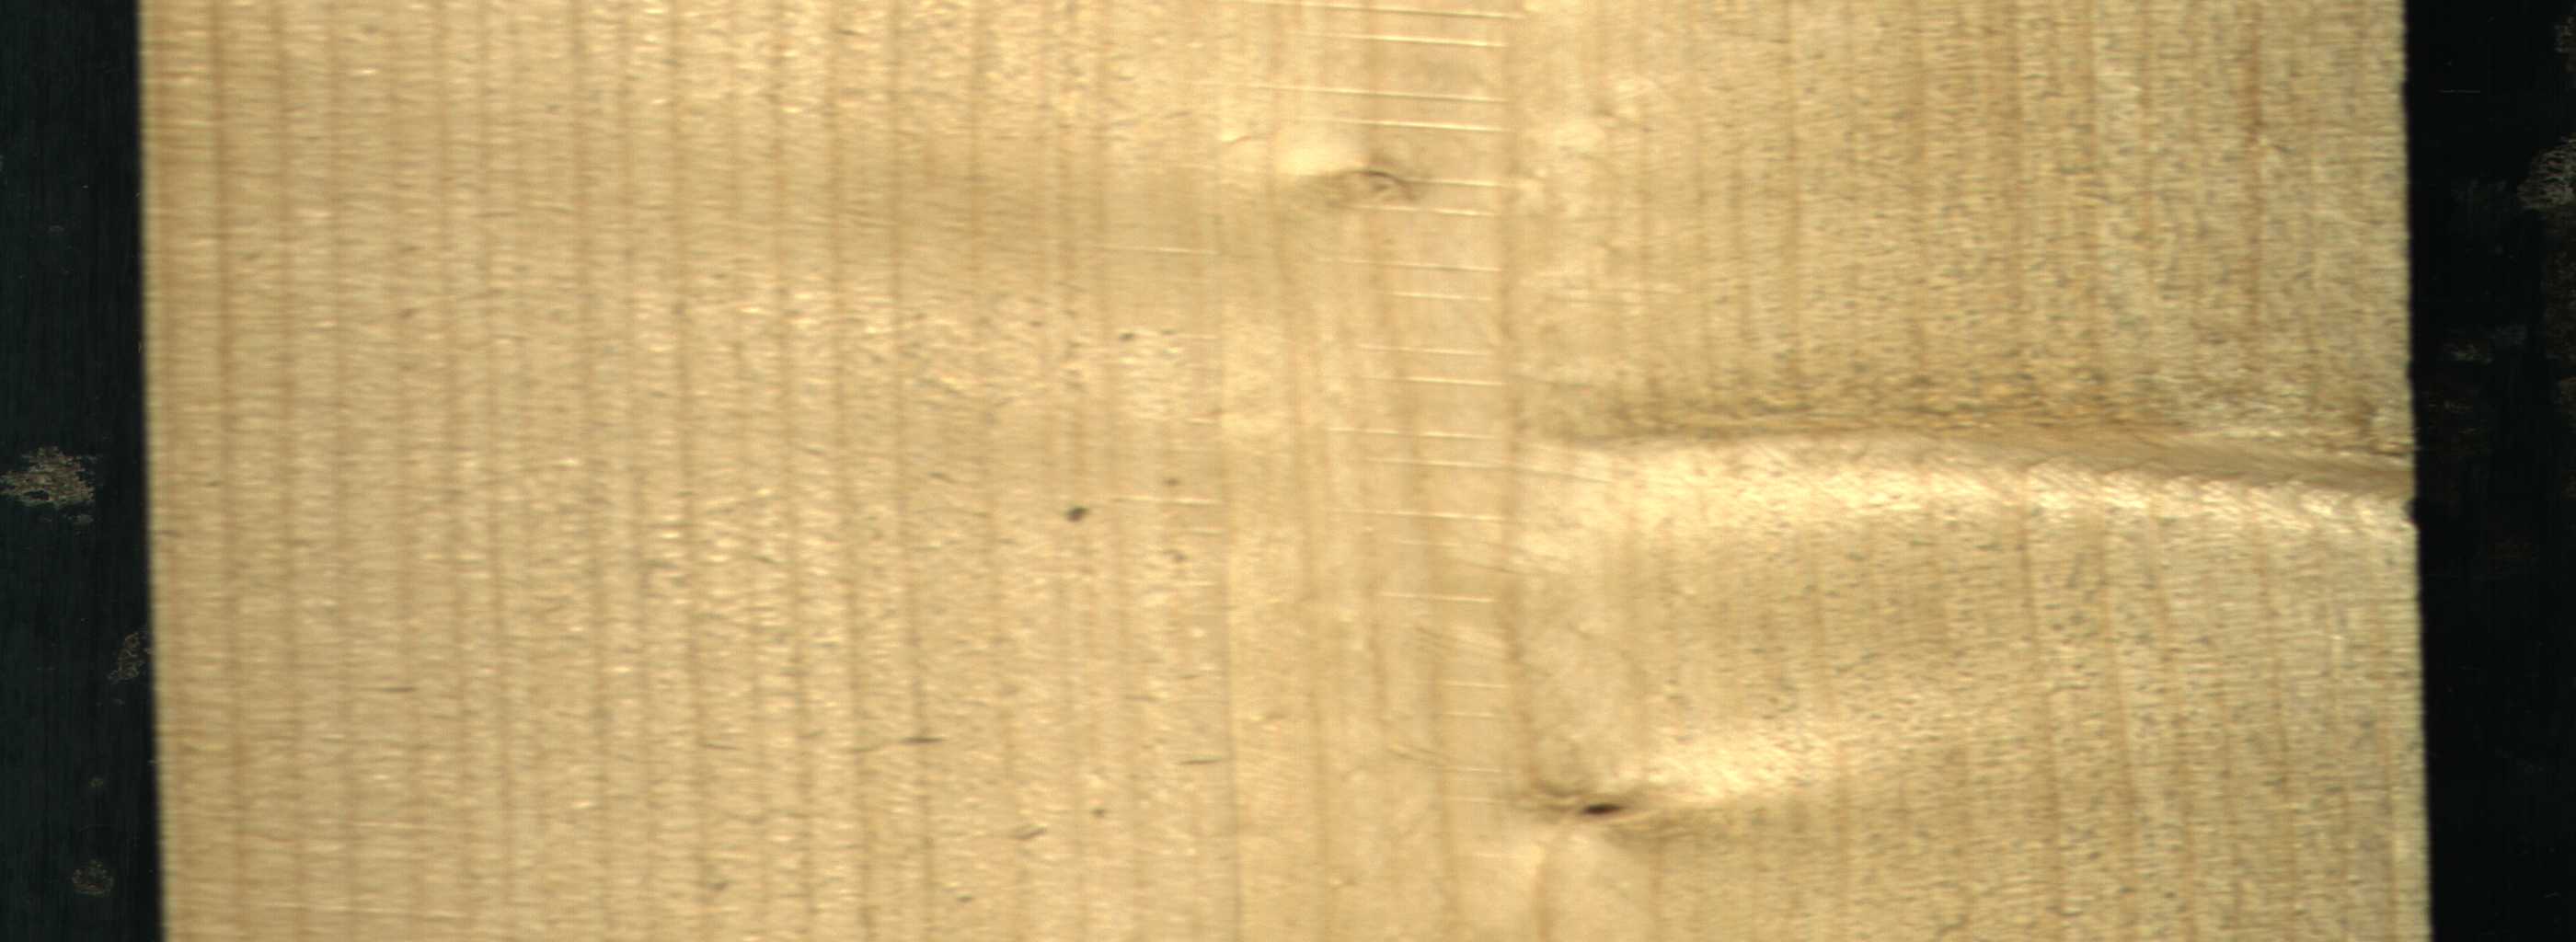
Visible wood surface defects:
Live_Knot
Live_Knot